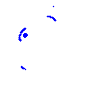
Particle: kaon